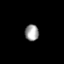
Tissue: prostate
Cell type: T cells
Senescence score: 0.2829
Nuclear area (px): 220
Mean DAPI intensity: 158.032